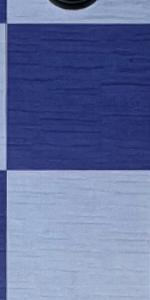
Label: Empty